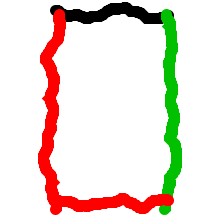
Shape: rectangle